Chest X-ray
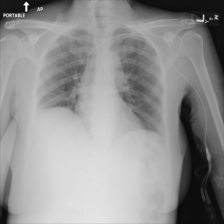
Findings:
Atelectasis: negative
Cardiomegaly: negative
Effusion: negative
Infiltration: negative
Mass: negative
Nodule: negative
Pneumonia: negative
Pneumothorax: negative
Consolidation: negative
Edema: negative
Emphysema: negative
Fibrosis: negative
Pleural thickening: negative
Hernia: negative